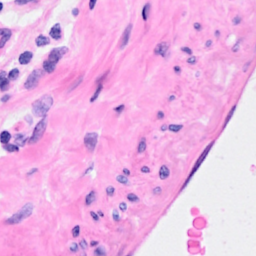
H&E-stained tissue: Breast